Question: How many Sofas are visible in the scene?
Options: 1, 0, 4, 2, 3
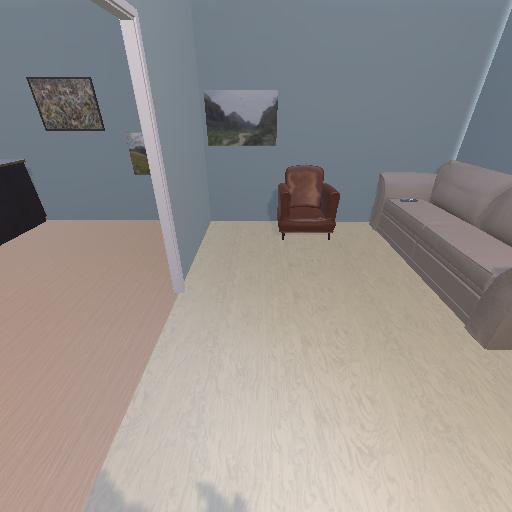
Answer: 1